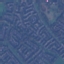
Land use / land cover: Residential